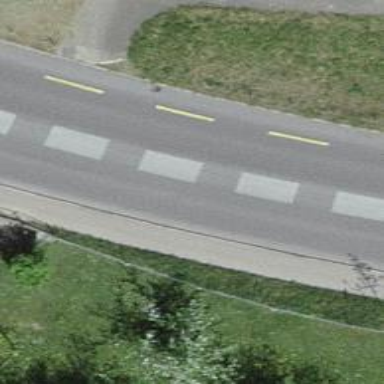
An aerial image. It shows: Secondary road with asphalt surface. There is designated cycle lane on the left side.